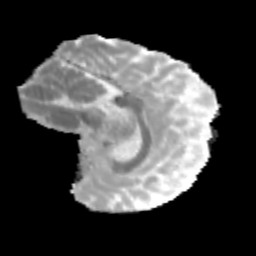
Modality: MD
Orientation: sagittal
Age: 12
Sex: male
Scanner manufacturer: siemens
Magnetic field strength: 3 T
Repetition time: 3.8 s
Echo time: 0.07 s